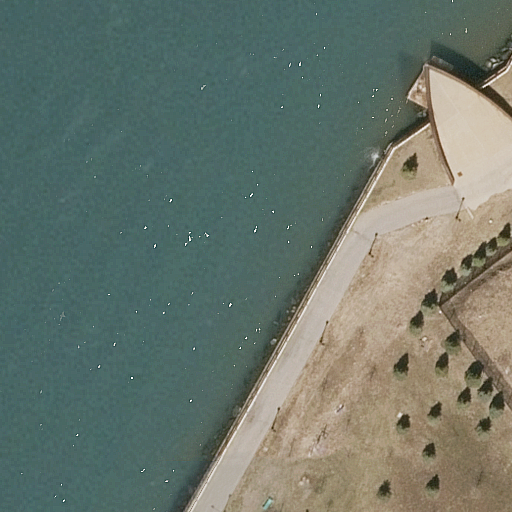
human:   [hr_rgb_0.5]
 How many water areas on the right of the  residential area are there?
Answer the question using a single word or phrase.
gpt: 0

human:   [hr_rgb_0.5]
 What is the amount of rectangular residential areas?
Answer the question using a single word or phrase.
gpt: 0

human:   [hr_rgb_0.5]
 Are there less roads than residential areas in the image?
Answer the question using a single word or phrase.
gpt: no

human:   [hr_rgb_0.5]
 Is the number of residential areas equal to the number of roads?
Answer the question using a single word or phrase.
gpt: no

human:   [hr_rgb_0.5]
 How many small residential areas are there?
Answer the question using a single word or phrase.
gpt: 0

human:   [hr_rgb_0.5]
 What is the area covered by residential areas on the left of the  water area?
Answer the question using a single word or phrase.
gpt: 0m2

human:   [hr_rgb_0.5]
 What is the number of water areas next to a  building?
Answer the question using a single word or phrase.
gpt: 0

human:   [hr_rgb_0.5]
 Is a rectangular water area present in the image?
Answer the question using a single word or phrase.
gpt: no

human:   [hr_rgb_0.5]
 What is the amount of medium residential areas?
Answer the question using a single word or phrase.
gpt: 0

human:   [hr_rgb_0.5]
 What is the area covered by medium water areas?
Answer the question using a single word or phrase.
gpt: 0m2

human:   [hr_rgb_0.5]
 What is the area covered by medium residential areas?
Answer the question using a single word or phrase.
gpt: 0m2

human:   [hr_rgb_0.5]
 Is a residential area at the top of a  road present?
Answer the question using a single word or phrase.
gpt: yes

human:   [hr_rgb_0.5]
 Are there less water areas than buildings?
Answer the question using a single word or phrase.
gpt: no

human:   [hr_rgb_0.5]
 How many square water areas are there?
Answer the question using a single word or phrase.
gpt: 0

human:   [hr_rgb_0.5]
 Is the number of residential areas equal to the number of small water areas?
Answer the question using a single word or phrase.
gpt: no

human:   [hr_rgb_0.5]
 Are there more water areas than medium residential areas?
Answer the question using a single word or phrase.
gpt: yes

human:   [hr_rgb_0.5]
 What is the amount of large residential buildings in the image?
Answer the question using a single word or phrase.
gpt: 0

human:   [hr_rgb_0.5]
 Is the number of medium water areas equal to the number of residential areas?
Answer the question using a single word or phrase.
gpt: no

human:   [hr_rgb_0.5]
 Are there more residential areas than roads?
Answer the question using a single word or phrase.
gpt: no

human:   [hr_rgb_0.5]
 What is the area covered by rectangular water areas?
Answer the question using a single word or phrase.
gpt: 0m2

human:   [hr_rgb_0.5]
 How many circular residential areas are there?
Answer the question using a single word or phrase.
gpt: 0

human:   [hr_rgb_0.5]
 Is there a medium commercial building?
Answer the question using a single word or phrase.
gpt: no

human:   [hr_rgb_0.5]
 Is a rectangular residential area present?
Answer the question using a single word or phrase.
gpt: no

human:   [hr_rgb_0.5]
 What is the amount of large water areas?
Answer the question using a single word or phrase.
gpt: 1

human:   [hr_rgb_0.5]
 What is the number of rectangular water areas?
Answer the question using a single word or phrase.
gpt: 0

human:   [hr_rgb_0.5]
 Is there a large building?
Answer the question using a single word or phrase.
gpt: no

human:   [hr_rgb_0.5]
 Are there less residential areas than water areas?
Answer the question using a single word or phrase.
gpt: no

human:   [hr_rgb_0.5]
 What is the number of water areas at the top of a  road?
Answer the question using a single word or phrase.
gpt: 0

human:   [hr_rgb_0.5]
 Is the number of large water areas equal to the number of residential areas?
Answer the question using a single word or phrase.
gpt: yes

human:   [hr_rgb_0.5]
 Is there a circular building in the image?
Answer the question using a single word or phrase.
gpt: no

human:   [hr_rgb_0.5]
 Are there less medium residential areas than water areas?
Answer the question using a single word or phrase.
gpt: yes

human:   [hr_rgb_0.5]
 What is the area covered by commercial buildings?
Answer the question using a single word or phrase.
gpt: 0m2

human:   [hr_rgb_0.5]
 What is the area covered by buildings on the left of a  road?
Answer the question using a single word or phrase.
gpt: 0m2

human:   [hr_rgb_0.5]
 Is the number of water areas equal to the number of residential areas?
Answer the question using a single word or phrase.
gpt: yes

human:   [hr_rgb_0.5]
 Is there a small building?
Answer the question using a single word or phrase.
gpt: no

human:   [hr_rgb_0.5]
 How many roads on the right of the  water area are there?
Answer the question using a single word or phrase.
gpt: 0